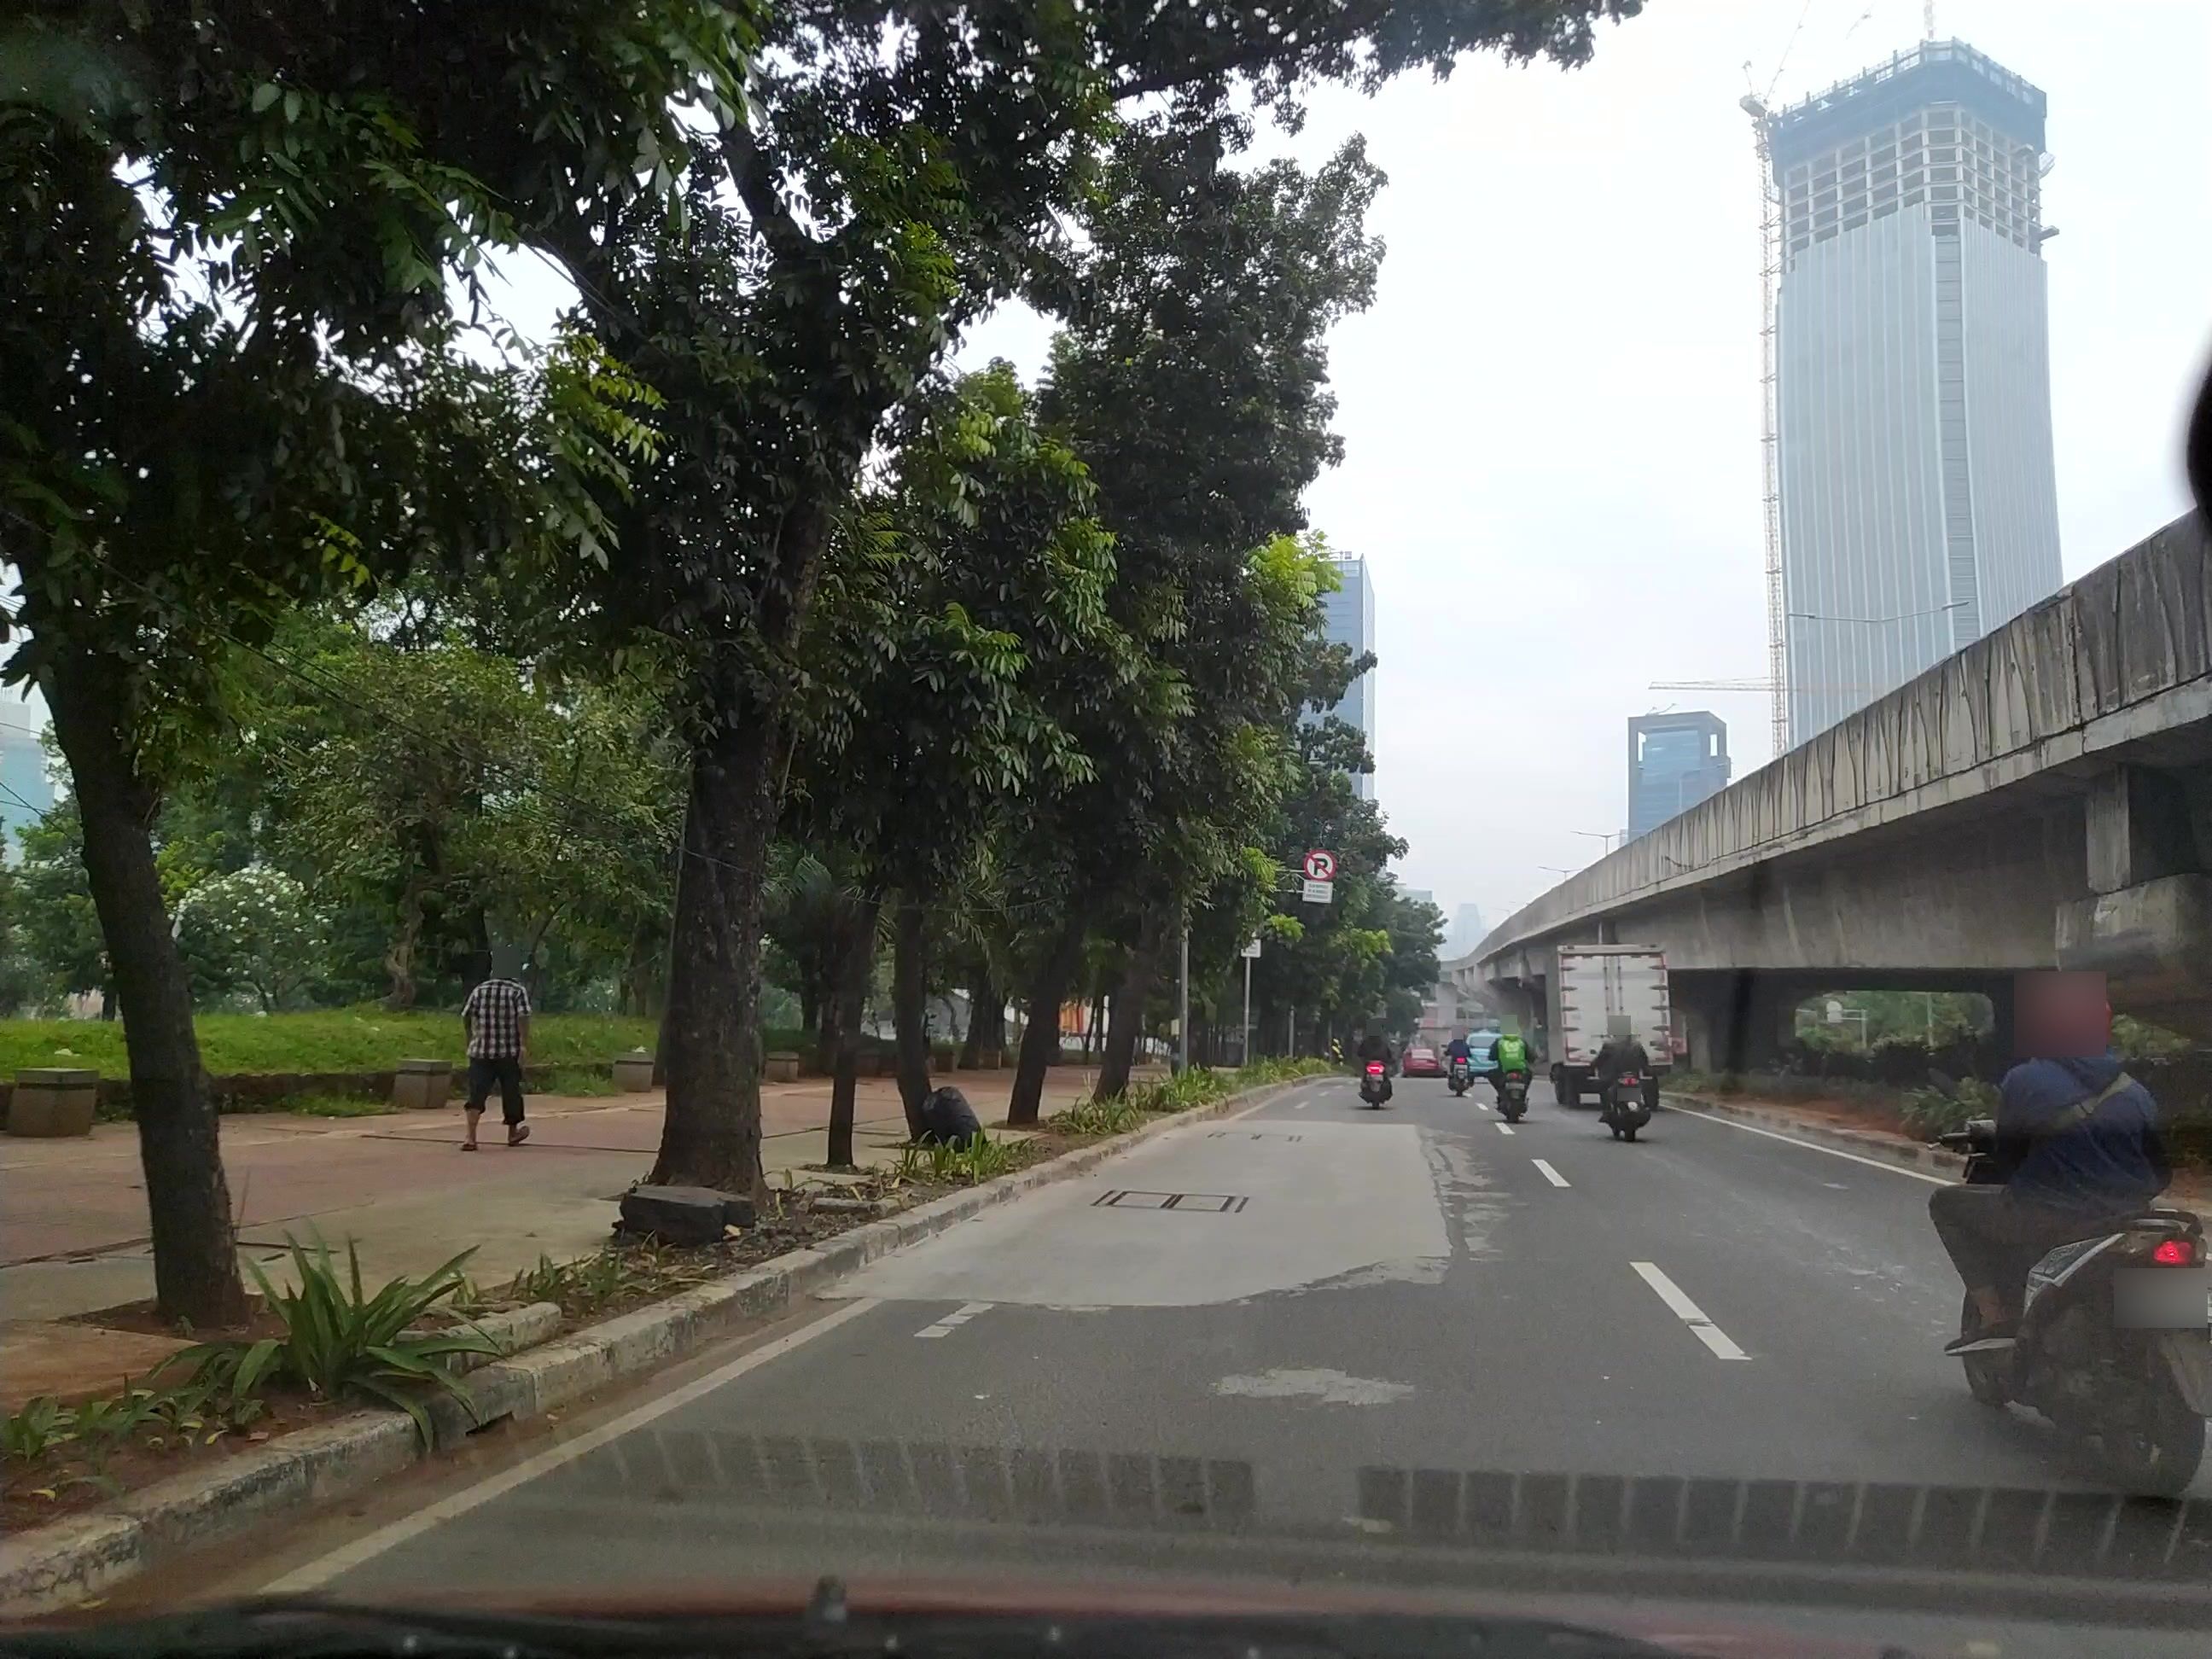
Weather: cloudy
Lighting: day
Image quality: good
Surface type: driving surface
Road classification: primary
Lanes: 2, 4
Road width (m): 8
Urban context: urban centre
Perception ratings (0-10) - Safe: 6.88, Lively: 9.19, Beautiful: 5.25, Boring: 4.36, Depressing: 2.96, Wealthy: 8.28